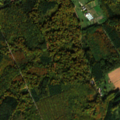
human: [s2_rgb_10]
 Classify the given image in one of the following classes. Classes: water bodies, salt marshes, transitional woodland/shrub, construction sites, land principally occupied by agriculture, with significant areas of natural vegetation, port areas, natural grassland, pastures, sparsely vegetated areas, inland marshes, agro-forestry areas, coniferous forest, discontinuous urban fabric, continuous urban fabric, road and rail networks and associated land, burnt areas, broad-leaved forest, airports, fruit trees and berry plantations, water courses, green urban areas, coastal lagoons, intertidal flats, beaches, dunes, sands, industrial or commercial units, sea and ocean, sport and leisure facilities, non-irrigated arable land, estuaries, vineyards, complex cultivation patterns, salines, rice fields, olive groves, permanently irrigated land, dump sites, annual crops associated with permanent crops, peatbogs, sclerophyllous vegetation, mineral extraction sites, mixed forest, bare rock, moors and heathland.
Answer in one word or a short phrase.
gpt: mineral extraction sites, non-irrigated arable land, broad-leaved forest, mixed forest